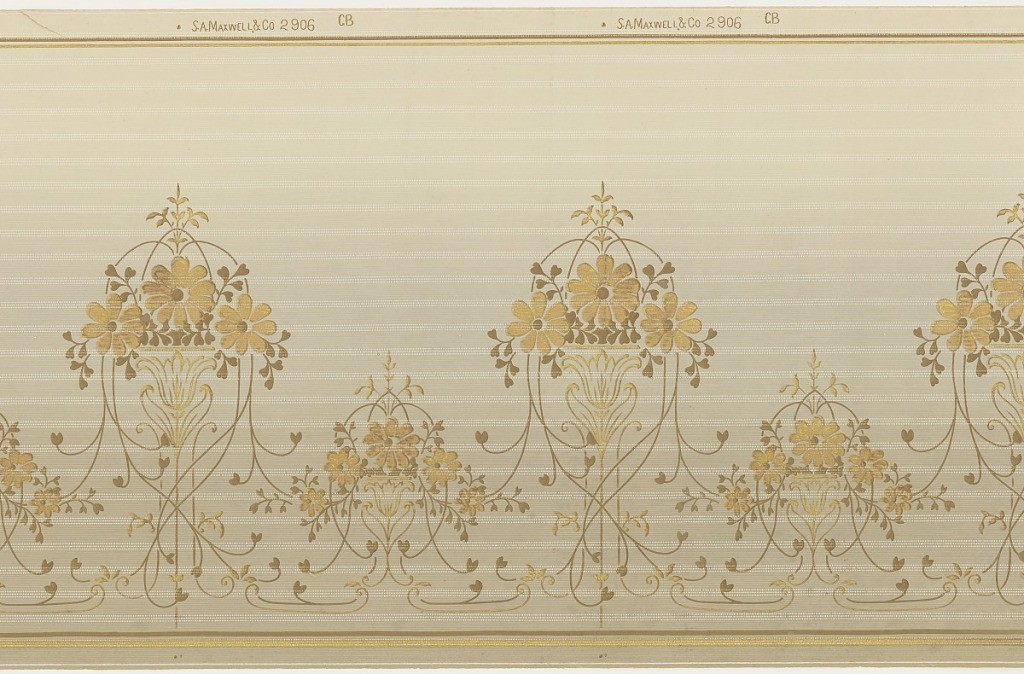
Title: Frieze
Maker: Maxwell & Co., S.A., Chicago, Illinois, USA
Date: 1905–1915
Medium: Machine-printed paper
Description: A repeating design of alternating large and small hanging floral baskets consisting of simple intertwined vines. Upon a striated gray background that becomes increasingly light towards the base. Printed in white, cream, gray, burnt umber and bronze.